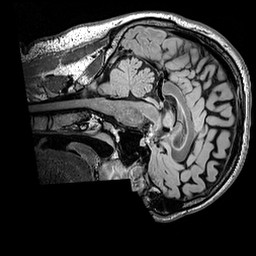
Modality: FLAIR
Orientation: sagittal
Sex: male
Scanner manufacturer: siemens
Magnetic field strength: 3 T
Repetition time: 5 s
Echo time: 0.395 s